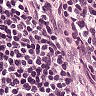
Metastatic tissue present: no